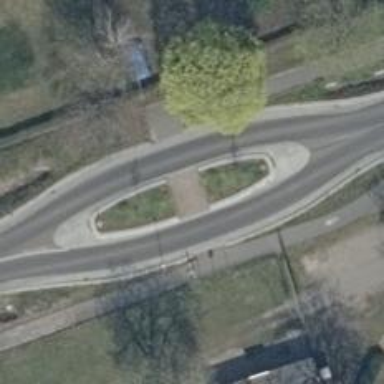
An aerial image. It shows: Traffic calming island.